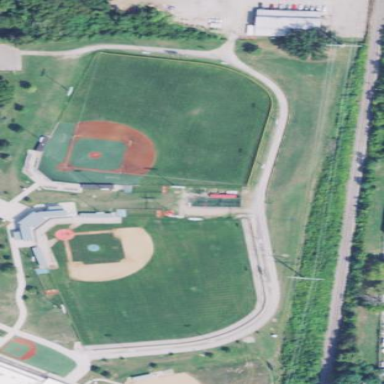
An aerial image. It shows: Baseball pitch for leisure land activities.